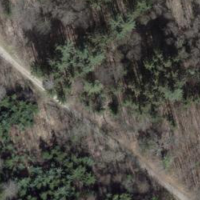
EUNIS habitat code: 41
Species observed at this site:
Circaea lutetiana